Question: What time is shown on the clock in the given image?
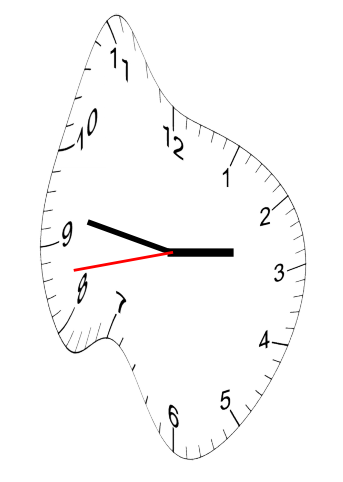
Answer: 02:46:43